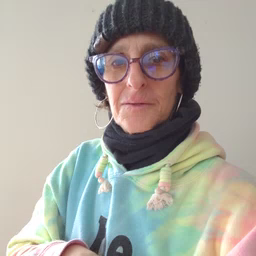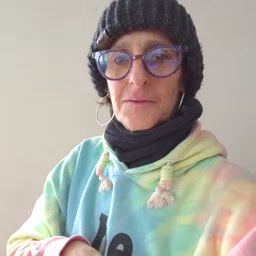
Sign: horse